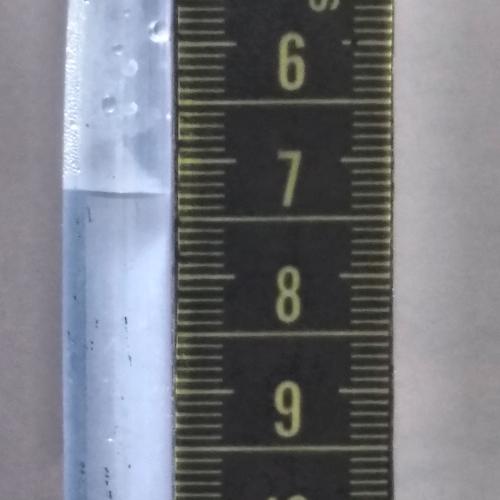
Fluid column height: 7.3 cm